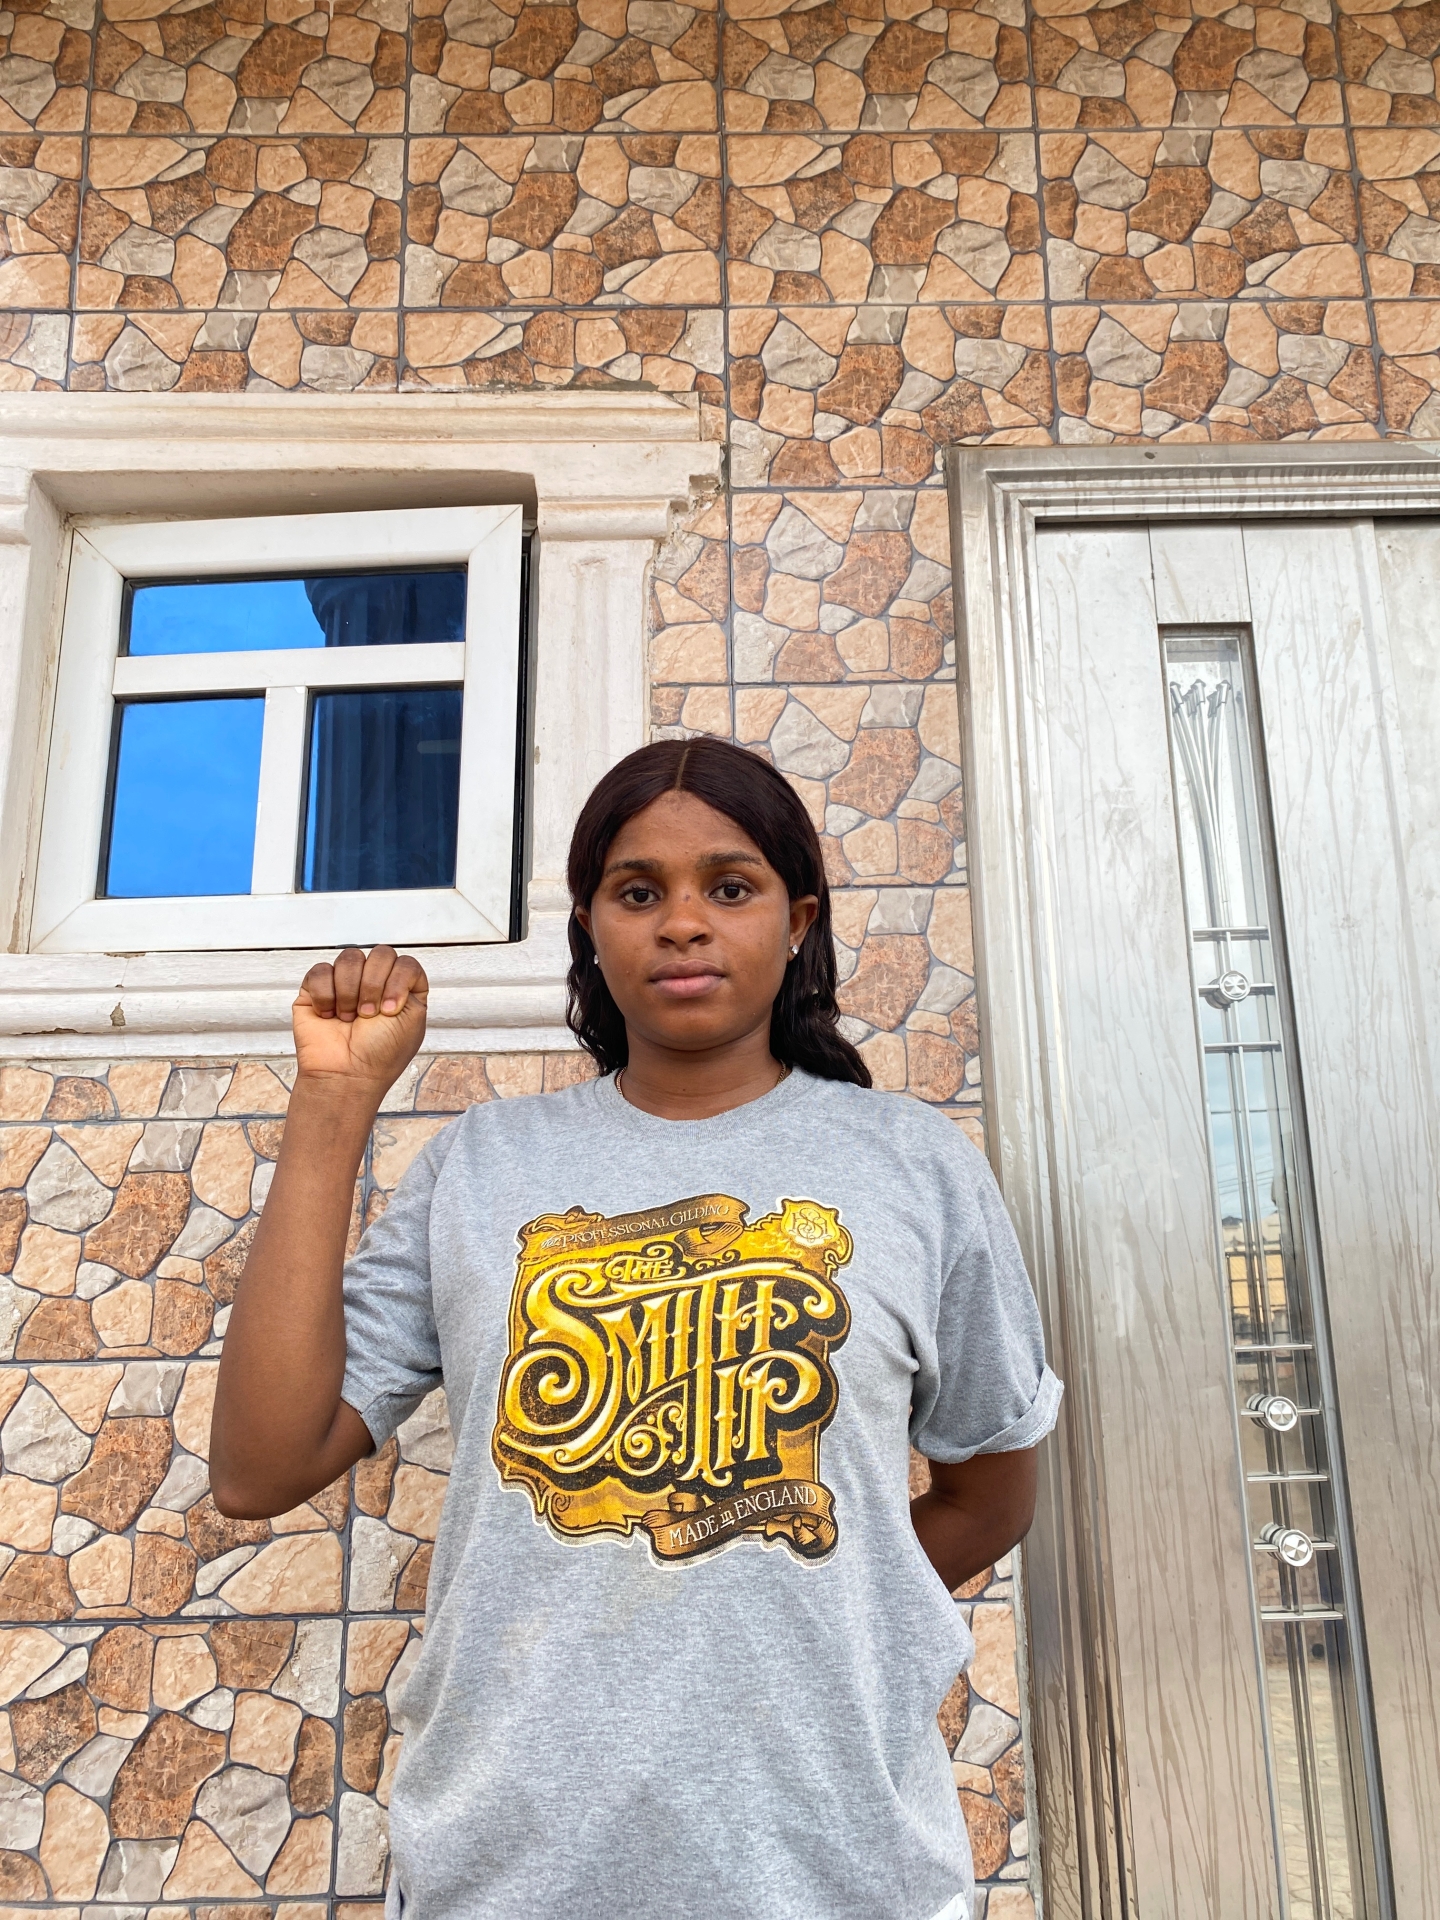
Label: clear